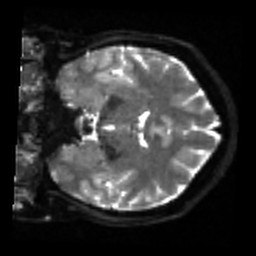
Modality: sbref
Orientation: coronal
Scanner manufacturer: siemens
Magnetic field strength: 3 T
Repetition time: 4 s
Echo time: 0.0594 s